Question: <URL>.
I am trying to understand more of what Instruments is trying to tell me. It appears to use the word Dirty in 2 different ways. First it uses 'Dirty Size' to description each category. Then it has an entire category called '*Dirty*' which also has a Dirty Size.

Is the *Dirty* category a set separate allocations? Is it unrelated to the DirtySize?
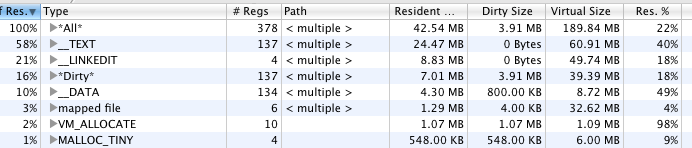
Answer: The Dirty category (in the Type column) contains all the memory regions with dirty memory. The Dirty Size column tells you how much memory in each memory region is dirty. Because the Dirty category contains all the memory regions with dirty memory, the Dirty Size column of the Dirty category equals the Dirty Size column of the All category, which you can see in the screenshot you posted.